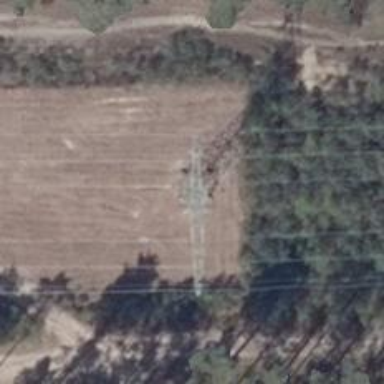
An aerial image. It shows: Power tower.